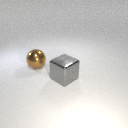
large gray metal cube to the right of large brown metal sphere